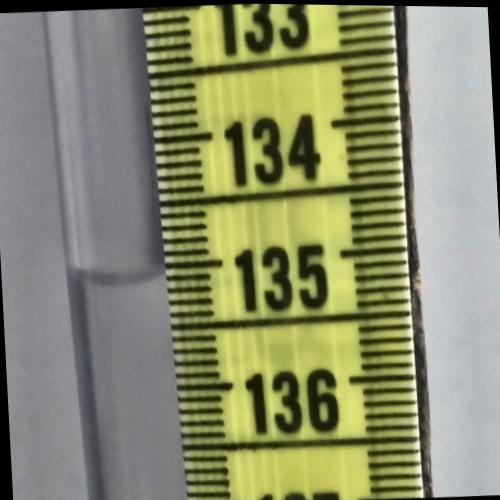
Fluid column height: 135.1 cm